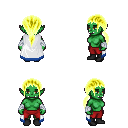
a pixel art fantasy rpg character, female body template, orc, green skin, white trimmed cape, red pants, gold ponytail hairstyle, white cloth bandages, black shoes, four views (front, back, left, right), 2x2 character sprite sheet, small pixel art, hard edges, no anti-aliasing